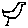
Label: bird